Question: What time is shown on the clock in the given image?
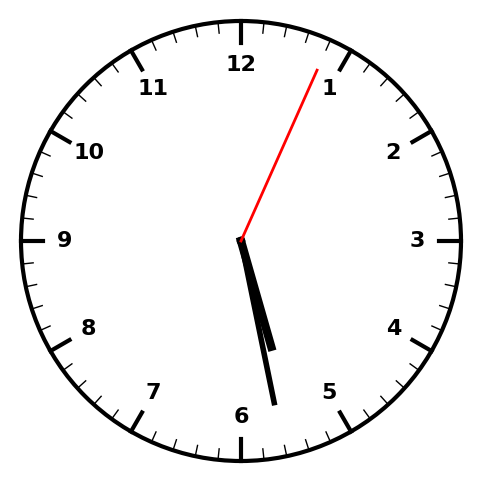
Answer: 05:28:04